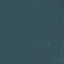
Label: SeaLake